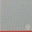
Piece: xx